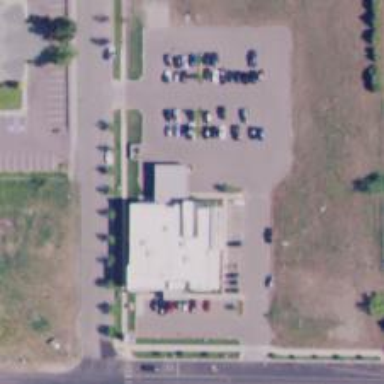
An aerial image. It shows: Healthcare clinic.